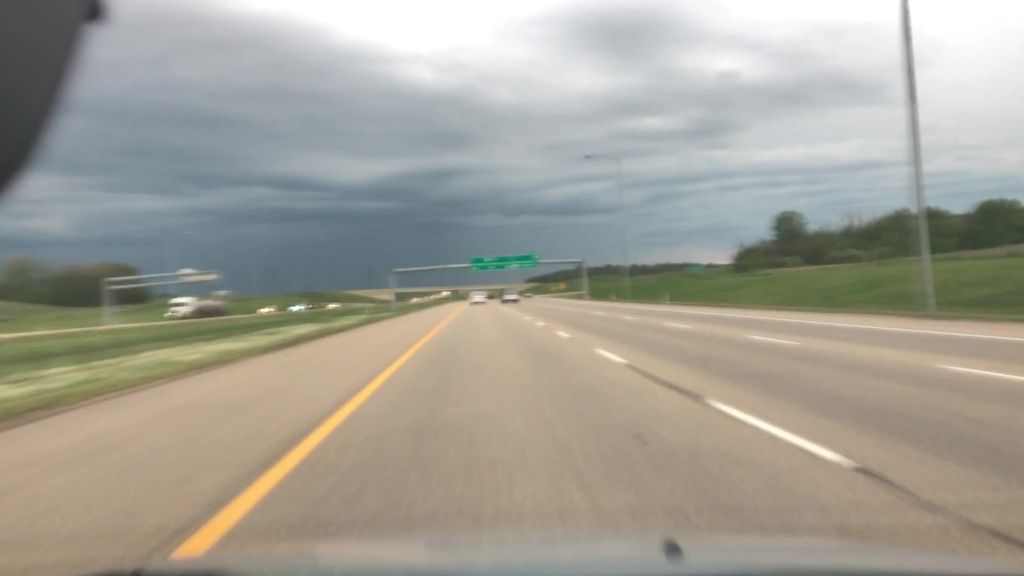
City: edmonton